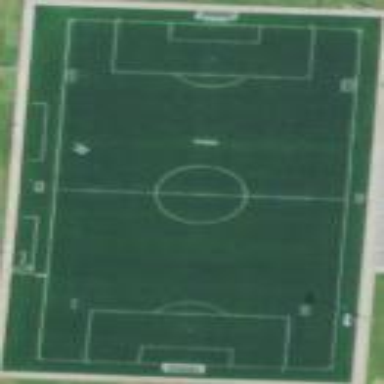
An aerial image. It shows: Soccer pitch for outdoor sports and leisure activities.